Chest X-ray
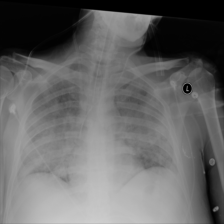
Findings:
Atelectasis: negative
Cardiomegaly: negative
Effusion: negative
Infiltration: positive
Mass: negative
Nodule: negative
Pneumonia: negative
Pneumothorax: negative
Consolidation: negative
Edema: negative
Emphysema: negative
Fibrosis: negative
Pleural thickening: negative
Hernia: negative